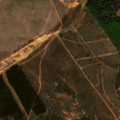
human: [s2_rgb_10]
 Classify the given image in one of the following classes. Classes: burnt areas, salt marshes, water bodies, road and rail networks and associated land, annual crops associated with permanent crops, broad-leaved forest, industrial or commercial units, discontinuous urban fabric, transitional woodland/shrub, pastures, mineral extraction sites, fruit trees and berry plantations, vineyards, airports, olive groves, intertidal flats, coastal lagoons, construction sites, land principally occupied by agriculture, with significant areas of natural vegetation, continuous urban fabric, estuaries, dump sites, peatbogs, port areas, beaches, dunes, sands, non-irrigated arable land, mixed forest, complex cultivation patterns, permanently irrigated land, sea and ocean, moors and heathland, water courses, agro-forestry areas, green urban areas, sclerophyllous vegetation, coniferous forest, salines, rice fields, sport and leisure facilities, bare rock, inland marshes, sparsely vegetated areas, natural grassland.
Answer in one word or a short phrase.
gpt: non-irrigated arable land, permanently irrigated land, broad-leaved forest, coniferous forest, transitional woodland/shrub